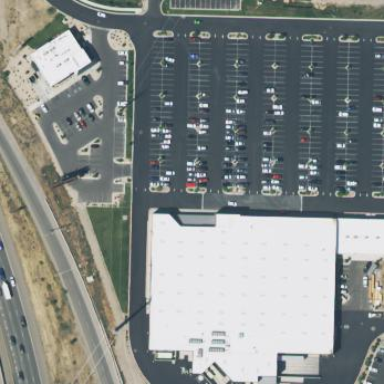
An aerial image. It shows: Retail area.